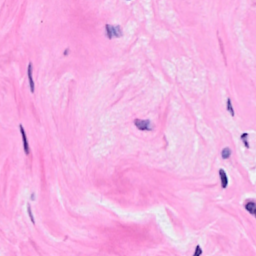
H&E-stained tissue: Breast